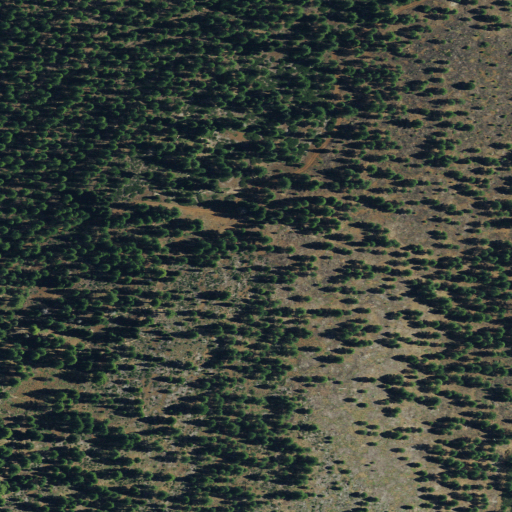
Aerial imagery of mountain in California named Billy Hill containing evergreen forest, shrub, and grassland